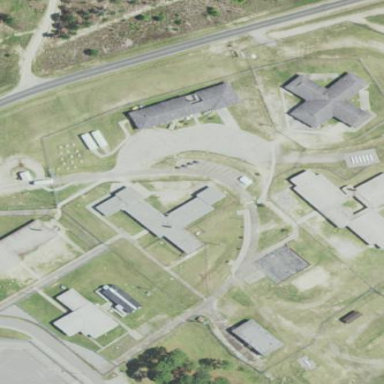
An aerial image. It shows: Prison.